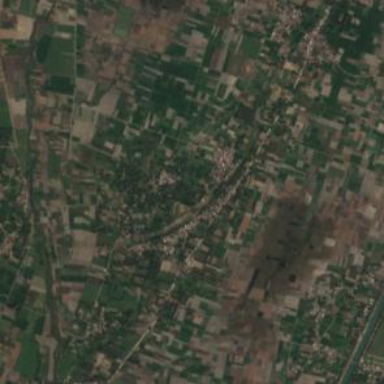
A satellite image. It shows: Village.